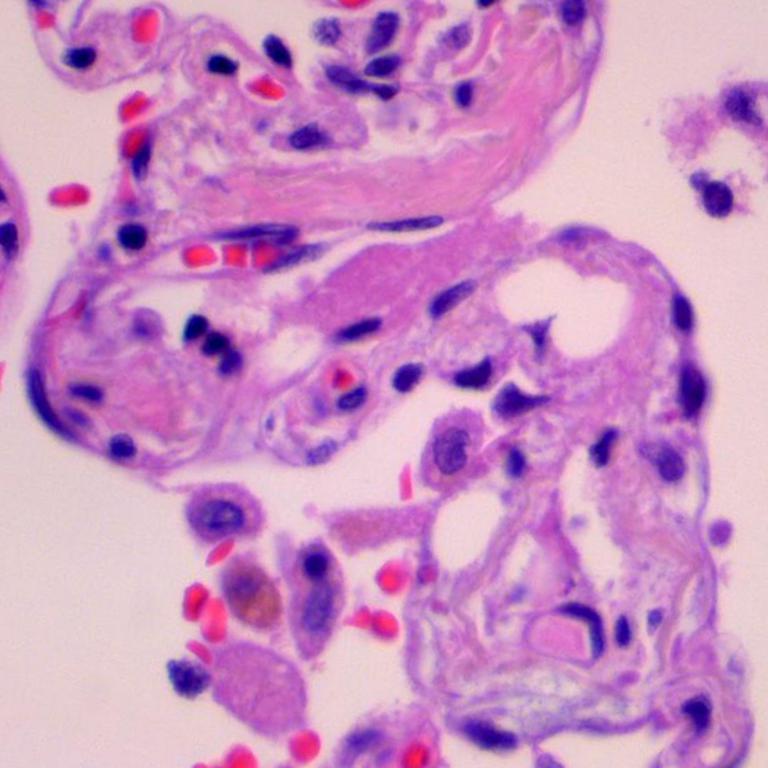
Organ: lung
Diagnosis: benign